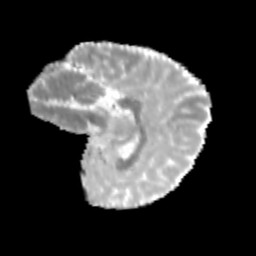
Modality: MD
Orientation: sagittal
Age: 12
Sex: female
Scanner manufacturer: siemens
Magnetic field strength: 3 T
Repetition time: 3.8 s
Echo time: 0.07 s